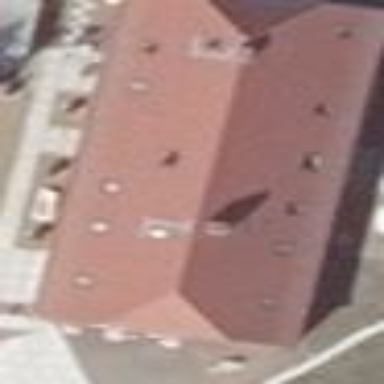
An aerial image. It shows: Detached building with half-hipped roof shape.